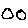
Label: circle